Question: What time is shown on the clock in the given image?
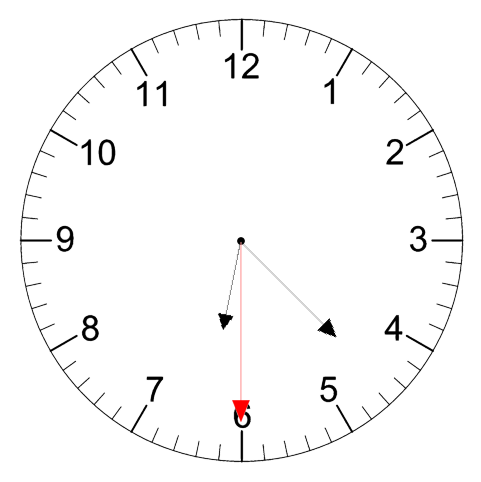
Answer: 06:22:30